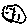
Label: smiley face